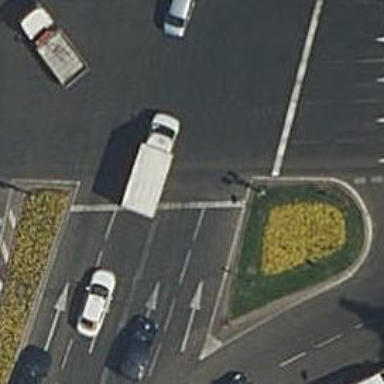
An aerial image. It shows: Road with traffic signals.